Question: I develop an app, which needs to send zipped files via e-mail (in attachments). Everything is good except one thing: cyrillic (or other unicode) characters in attachment name dissappears. They work fine in message name and message body, but not in attachment.
I use following code for attachment:
'''
var attachment = new Attachment(file, MediaTypeNames.Application.Zip);
ContentDisposition disposition = attachment.ContentDisposition;
disposition.CreationDate = File.GetCreationTime(file);
disposition.ModificationDate = File.GetLastWriteTime(file);
disposition.ReadDate = File.GetLastAccessTime(file);
disposition.FileName = Path.GetFileName(file);
disposition.Size = new FileInfo(file).Length;
disposition.DispositionType = DispositionTypeNames.Attachment;
message.Attachments.Add(attachment);
smtpClient.Send(message);
'''
And use SmtpClient Class to send E-mail. I tried some workarounds found on SO, like
'''
att.Name = "istoriia-bolezni.doc"; // non-english filename
att.Name = System.Web.HttpUtility.UrlEncode(att.Name, System.Text.Encoding.UTF8);
'''
But got nothing... My logs says that e-mail goes to server with correct attachment names and i also tried to send such an e-mail manually (not programmatically) and it also worked good.
So, how can i workaround this problem? I found some patch for .Net framework, but it's not good for because i have to publish my app to many different clients and i don't want to install patches on their computer before the app can work properly.

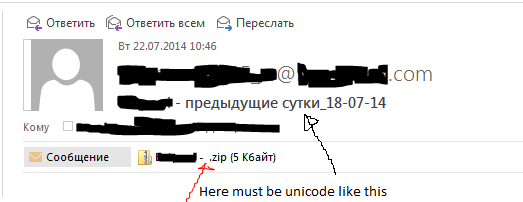
Answer: My guess is that System.Net.Mail's attachment filename encoder is broken and that means there's probably not any way to solve this while continuing to use it.
What you can do instead, though, is use <URL> which properly encodes attachment filenames. It allows you to cast from a System.Net.Mail.MailMessage into a MimeKit.MimeMessage which should make it fairly easy to port over.
Edit:
To create the same message in MimeKit and MailKit, the code would look something like this:
'''
var message = new MimeMessage ();
message.From.Add (new MailboxAddress ("Joey", "joey@friends.com"));
message.To.Add (new MailboxAddress ("Alice", "alice@wonderland.com"));
message.Subject = "How you doin?";
var builder = new BodyBuilder ();
// Set the plain-text version of the message text
builder.TextBody = @"Hey Alice,
What are you up to this weekend? Monica is throwing one of her parties on
Saturday and I was hoping you could make it.
Will you be my +1?
-- Joey
";
// Add an attachment
builder.Attachments.Add (file);
var attachment = builder.Attachments[0];
// setting the attachment.FileName will set the Content-Disposition's filename
// parameter as well as the Content-Type's name parameter.
attachment.FileName = "istoriia-bolezni.doc";
// FWIW, very few, if any, mail clients actually care about these fields...
// they are optional and can be ignored.
//var disposition = attachment.ContentDisposition;
//disposition.CreationDate = File.GetCreationTime (file);
//disposition.ModificationDate = File.GetLastWriteTime (file);
//disposition.ReadDate = File.GetLastAccessTime (file);
//disposition.Size = new FileInfo (file).Length;
// Now we just need to set the message body and we're done
message.Body = builder.ToMessageBody ();
// Now send via MailKit's SmtpClient
smtpClient.Send (message);
'''